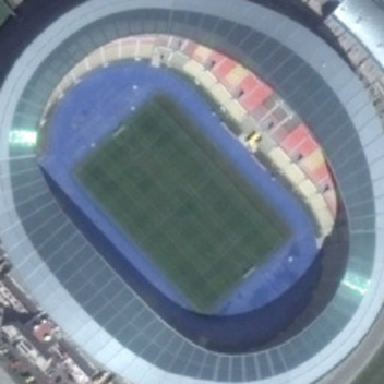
There are many spectators in the stadium .